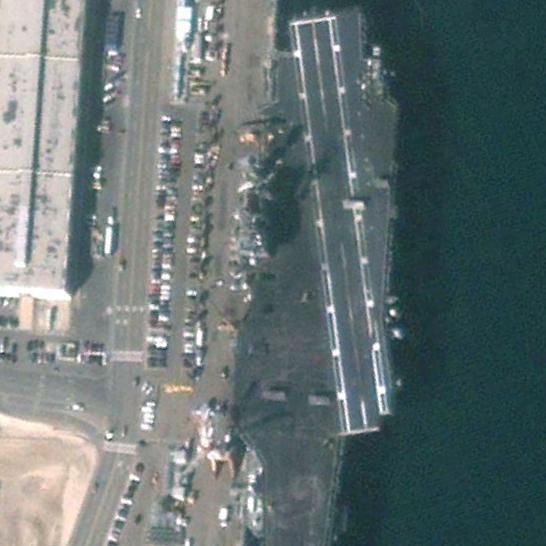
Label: aircraft_carrier